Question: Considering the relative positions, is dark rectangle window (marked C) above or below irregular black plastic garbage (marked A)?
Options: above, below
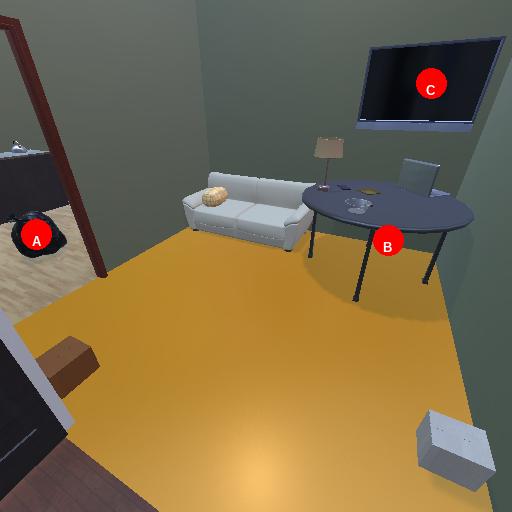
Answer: above